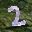
Label: 2